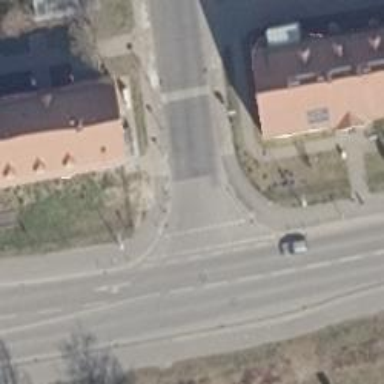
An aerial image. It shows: Road with "give way" sign.